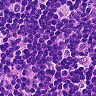
Metastatic tissue present: no